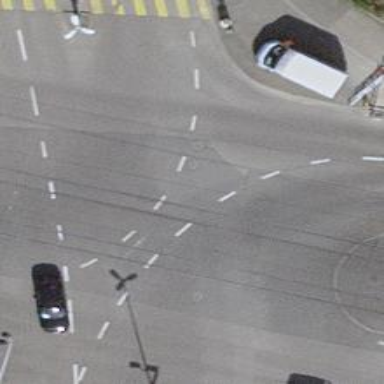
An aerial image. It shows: Secondary link road with asphalt surface.